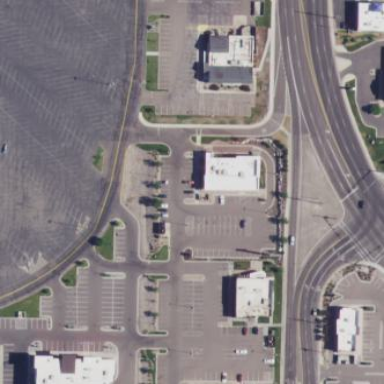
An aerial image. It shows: Parking area with surface.